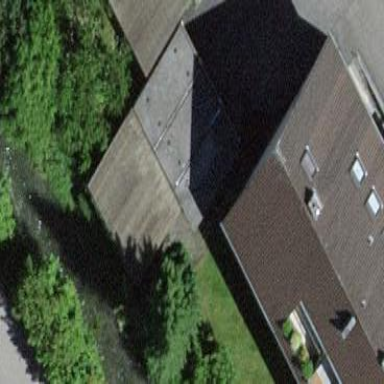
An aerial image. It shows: Garage.